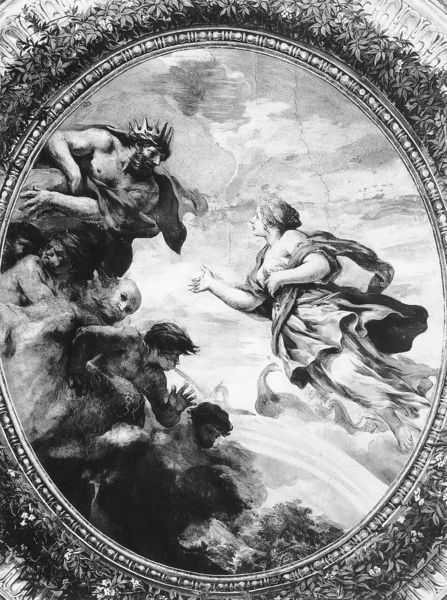
Titel: Die Deckenfresken der Galleria Pamphili in Rom
Künstler: Pietro da Cortona
Standort: Rom (EU - I - Latium)
Schlagwörter: himmel, wolken, frau, falten, wind, gewand, decke, krone, oval, könig, stuck, medaillon, pfau, allegorie, jüngling, deckengemälde, fresko, stuckdecke, pusten, deckenfresko, win, wid